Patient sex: M
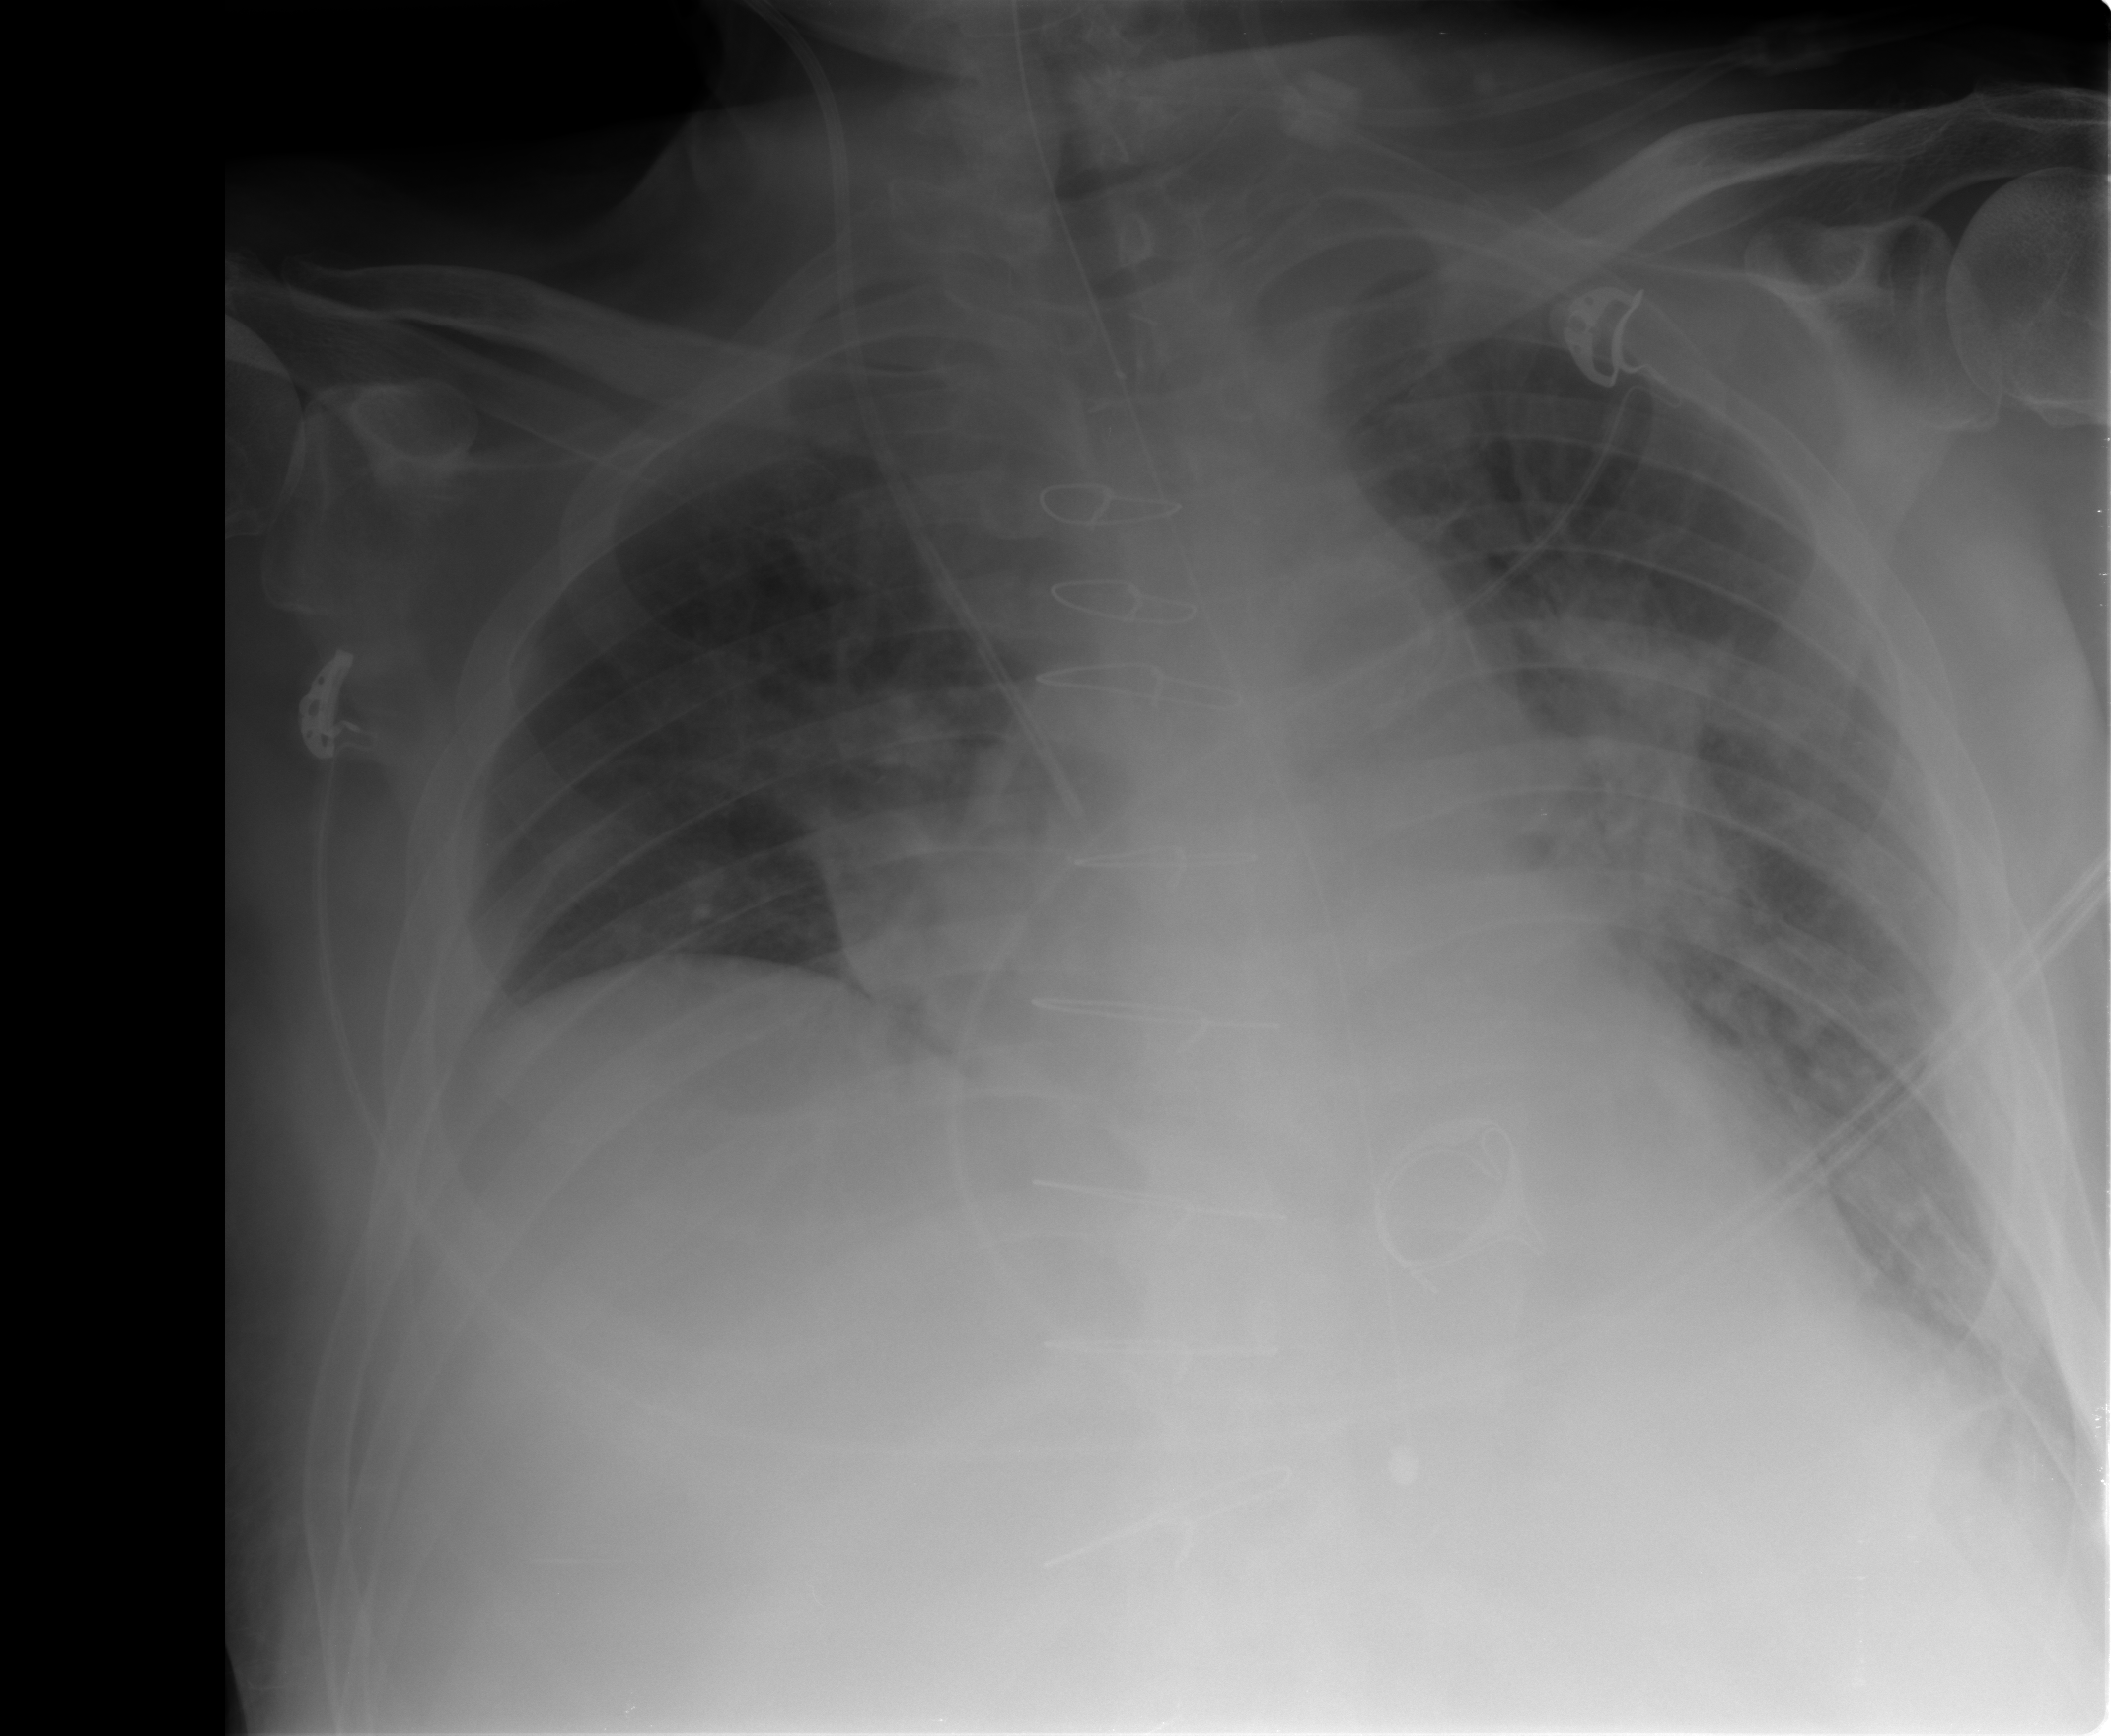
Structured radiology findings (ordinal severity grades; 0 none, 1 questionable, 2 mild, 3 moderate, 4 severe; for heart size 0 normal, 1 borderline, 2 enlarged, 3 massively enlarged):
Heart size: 2
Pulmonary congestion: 0
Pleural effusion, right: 1
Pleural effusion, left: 1
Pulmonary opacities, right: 2
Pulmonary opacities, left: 2
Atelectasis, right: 2
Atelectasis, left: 2